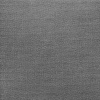
Atmospheric dust classification: dusty